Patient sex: M
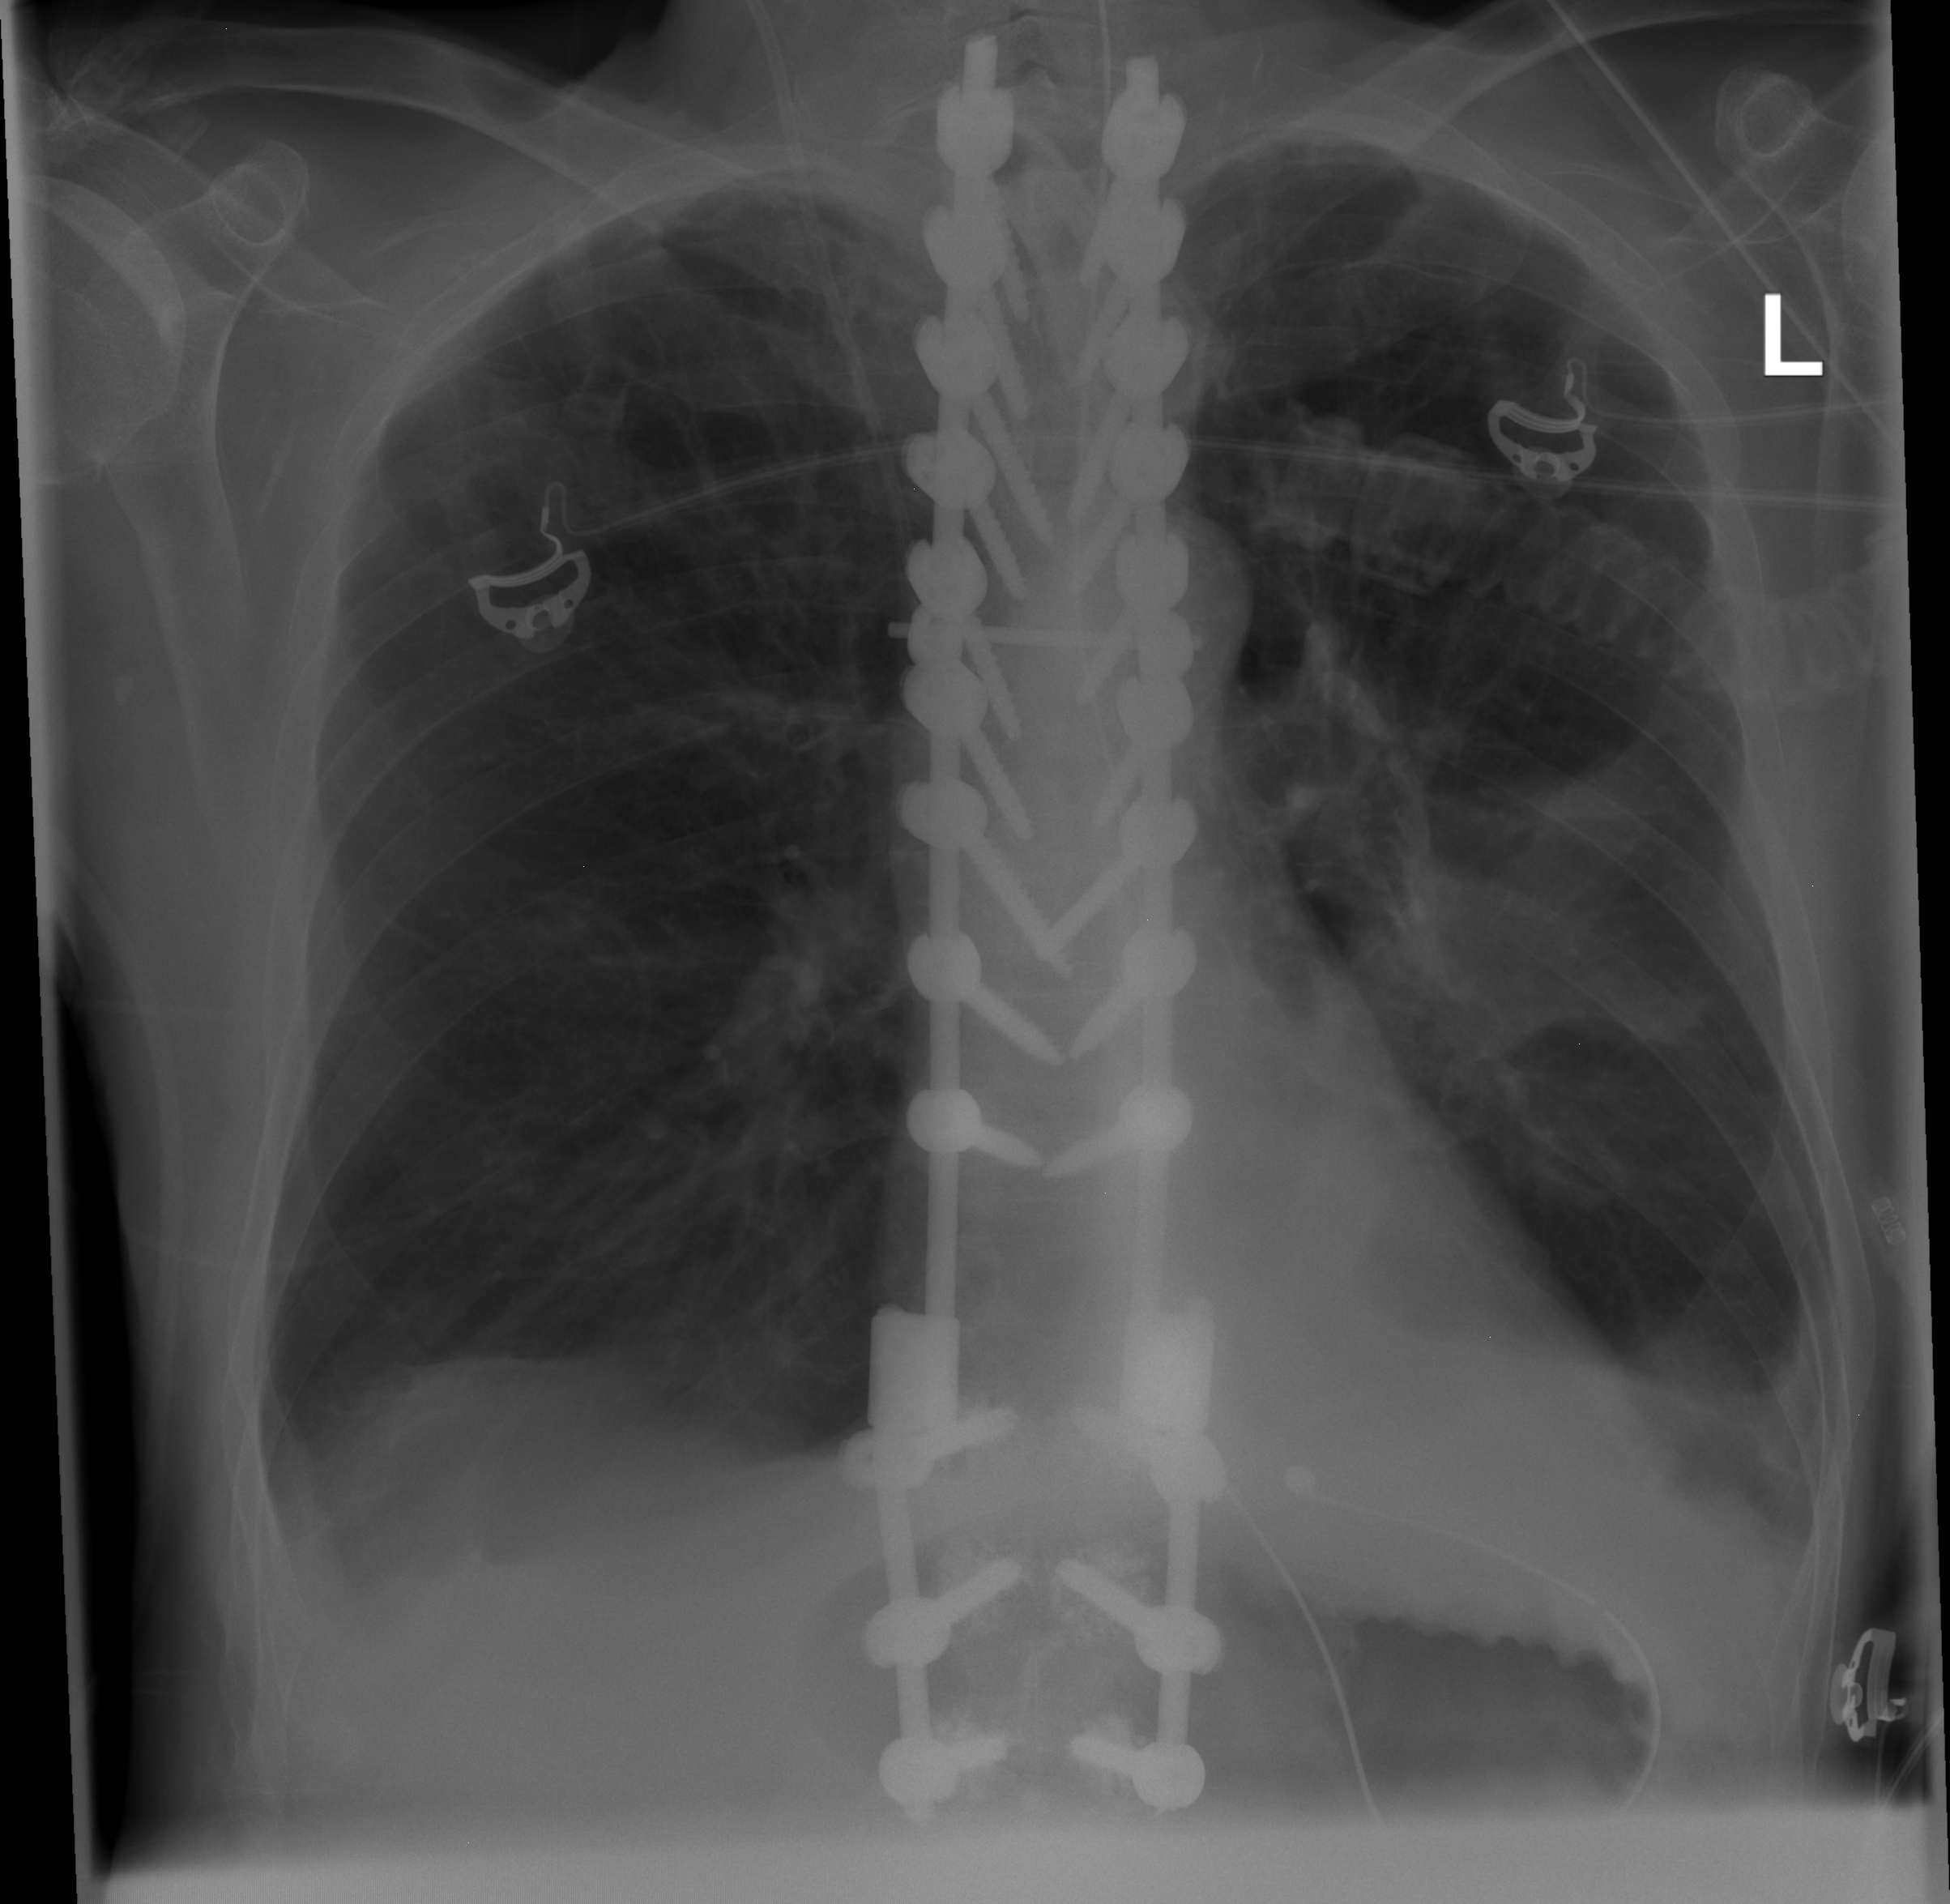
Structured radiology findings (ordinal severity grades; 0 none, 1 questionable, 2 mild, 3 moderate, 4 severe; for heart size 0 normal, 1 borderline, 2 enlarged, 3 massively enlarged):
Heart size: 0
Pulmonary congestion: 0
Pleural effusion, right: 2
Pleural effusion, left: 2
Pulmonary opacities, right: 0
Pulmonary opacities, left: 0
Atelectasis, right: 2
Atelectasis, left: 2